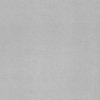
Label: dusty